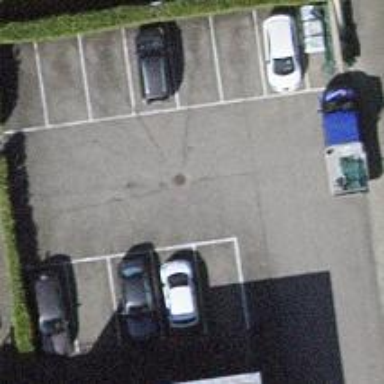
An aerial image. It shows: Parking area with asphalt surface.